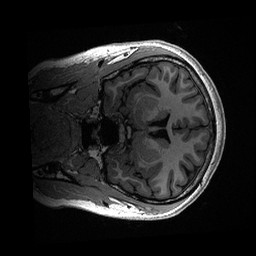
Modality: T1w
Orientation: coronal
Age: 18
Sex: female
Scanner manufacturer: ge
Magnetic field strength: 3 T
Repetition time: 0.006952 s
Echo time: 0.00292 s